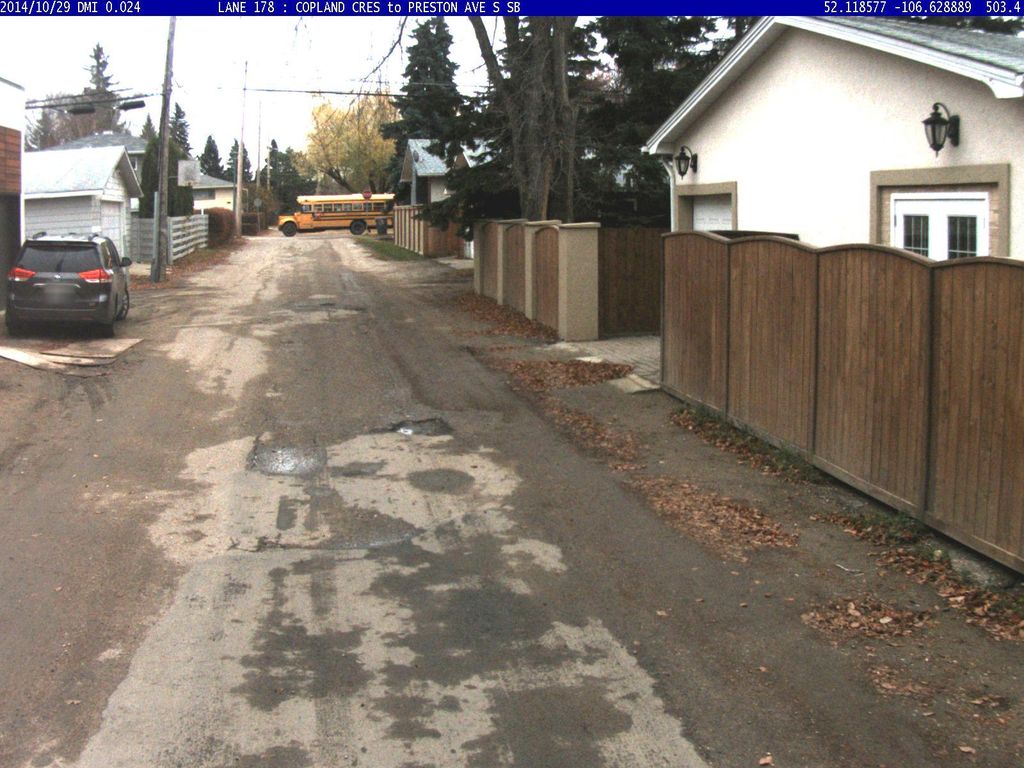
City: saskatoon